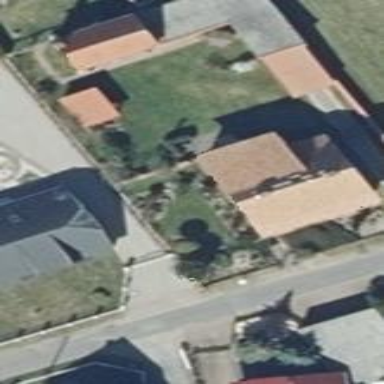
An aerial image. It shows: House with flat roof.